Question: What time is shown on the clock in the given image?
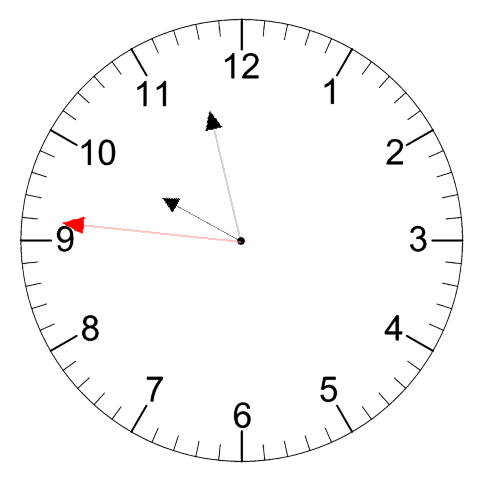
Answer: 09:57:46